Question: when I scroll my text forward my toolbar , text mix with my toolbar title , it look bad .
any idea how to fix this issue
thank you in advance

my xml file
'''
<?xml version="1.0" encoding="utf-8"?>
<RelativeLayout xmlns:android="http://schemas.android.com/apk/res/android"
android:layout_width="match_parent"
android:layout_height="match_parent"
android:orientation="vertical"
style="@style/noActionBar">
<android.support.v7.widget.Toolbar
android:id="@+id/toolbar"
android:layout_width="fill_parent"
android:layout_height="wrap_content"
android:minHeight="?attr/actionBarSize"
android:background="#3232ff">
</android.support.v7.widget.Toolbar>
<android.support.v4.widget.DrawerLayout
xmlns:android="http://schemas.android.com/apk/res/android"
android:id="@+id/drawer_layout"
android:layout_width="match_parent"
android:layout_height="match_parent">
<!-- Framelayout to display Fragments -->
<FrameLayout
android:id="@+id/frame_container"
android:layout_width="match_parent"
android:layout_height="match_parent" />
<!-- Listview to display slider menu -->
<ListView
android:id="@+id/list_slidermenu"
android:layout_width="240dp"
android:layout_height="match_parent"
android:layout_gravity="start"
android:choiceMode="singleChoice"
android:divider="@color/list_divider"
android:dividerHeight="1dp"
android:listSelector="@drawable/list_selector"
android:background="@color/list_background"/>
</android.support.v4.widget.DrawerLayout>
</RelativeLayout>
'''
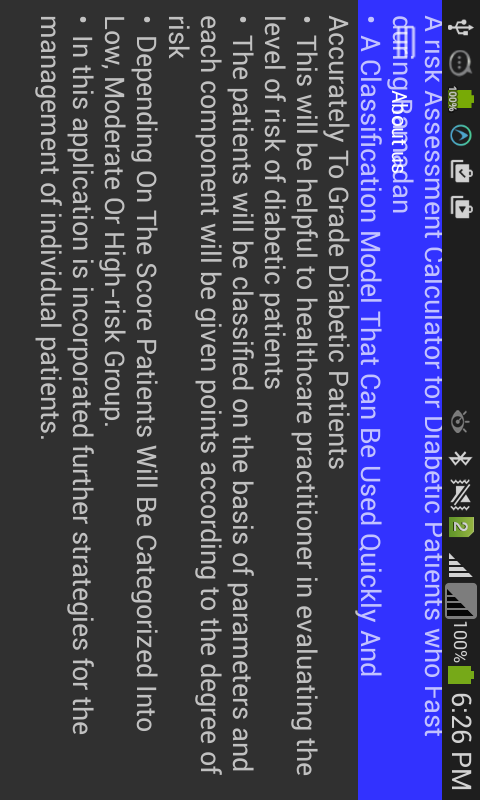
Answer: Change the root layout to be and it will work just fine